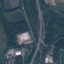
Label: Highway